Aerial crown-view tile of a tropical tree (Barro Colorado Island, Panama), acquired 20241112:
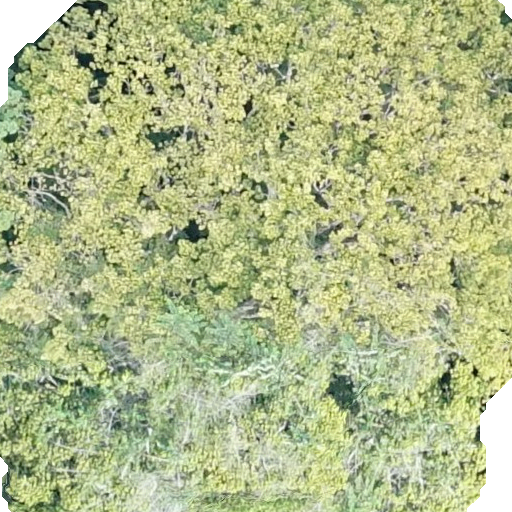
Species: Sterculia apetala
GBIF accepted scientific name: Sterculia apetala
Crown area: 545.532 m²